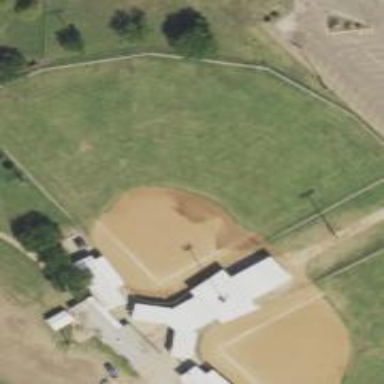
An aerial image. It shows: Baseball pitch enclosed by fence.